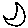
Label: moon